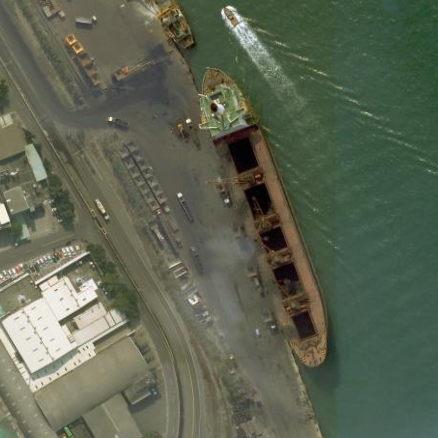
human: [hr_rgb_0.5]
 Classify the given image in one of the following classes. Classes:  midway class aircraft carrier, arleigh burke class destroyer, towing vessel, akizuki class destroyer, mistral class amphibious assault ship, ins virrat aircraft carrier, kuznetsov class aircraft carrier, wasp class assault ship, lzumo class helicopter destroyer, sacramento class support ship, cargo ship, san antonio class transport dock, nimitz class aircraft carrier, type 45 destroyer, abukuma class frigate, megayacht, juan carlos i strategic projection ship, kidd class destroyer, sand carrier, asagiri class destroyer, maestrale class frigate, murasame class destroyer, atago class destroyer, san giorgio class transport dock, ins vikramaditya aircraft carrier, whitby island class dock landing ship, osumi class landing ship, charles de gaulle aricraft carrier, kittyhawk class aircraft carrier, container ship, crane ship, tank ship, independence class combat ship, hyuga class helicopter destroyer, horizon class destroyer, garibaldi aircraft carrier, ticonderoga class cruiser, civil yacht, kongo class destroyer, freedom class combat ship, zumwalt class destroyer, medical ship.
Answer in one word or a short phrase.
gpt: Cargo ship